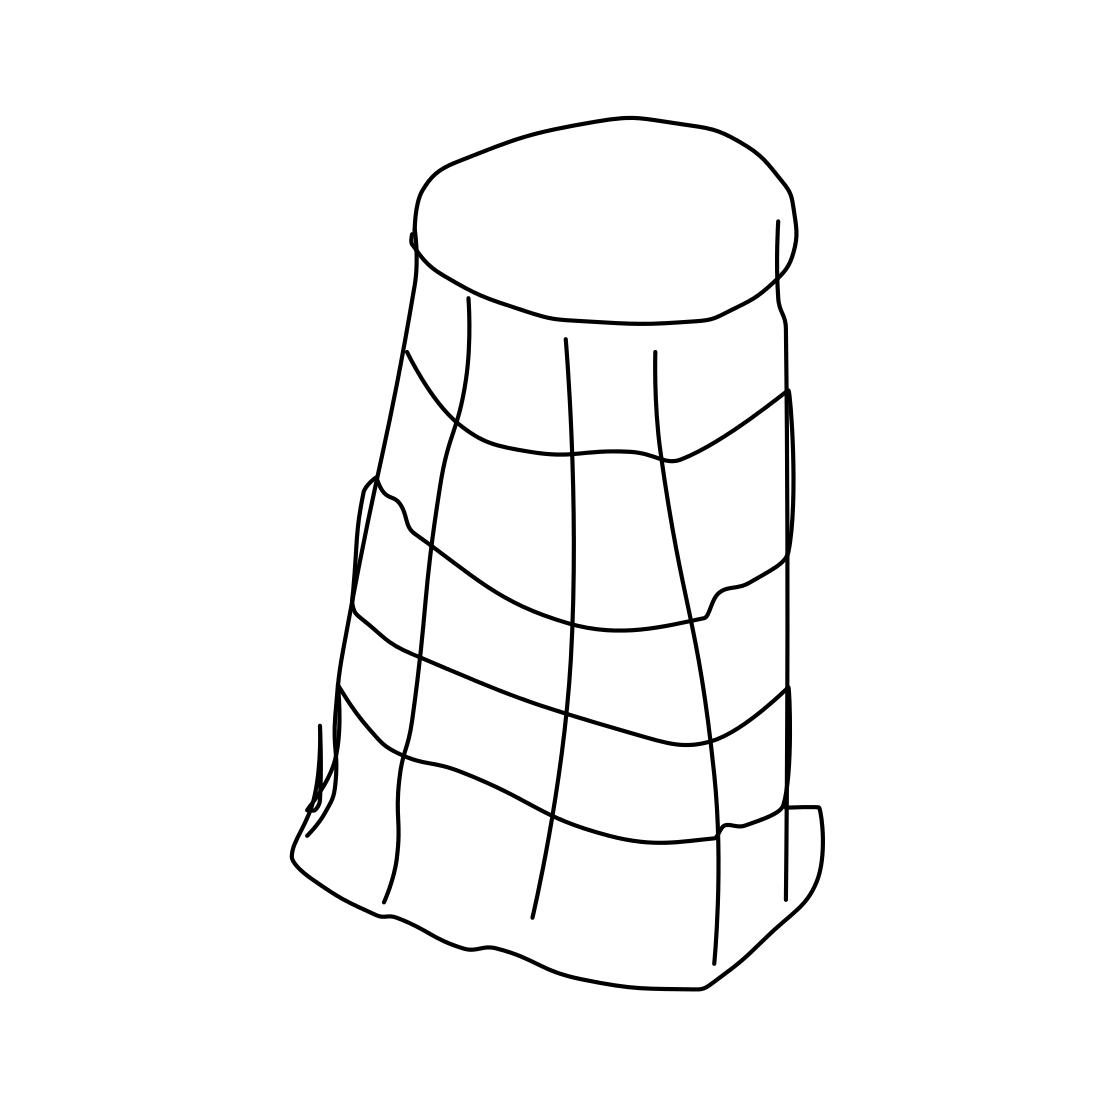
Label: skyscraper